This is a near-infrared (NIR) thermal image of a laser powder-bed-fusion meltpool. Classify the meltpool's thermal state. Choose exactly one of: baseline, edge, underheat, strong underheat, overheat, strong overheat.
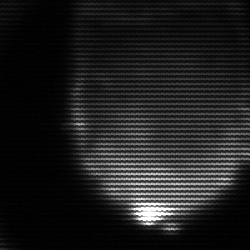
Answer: edge